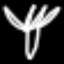
Label: palm tree